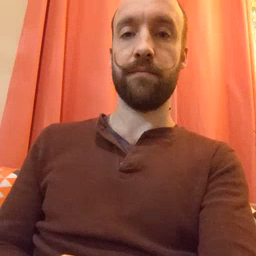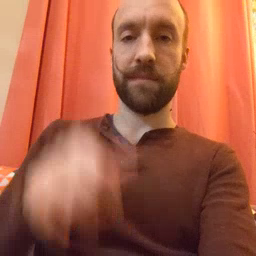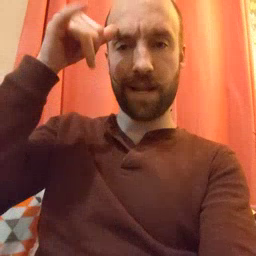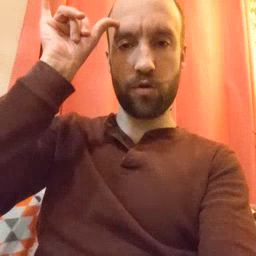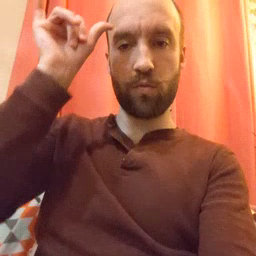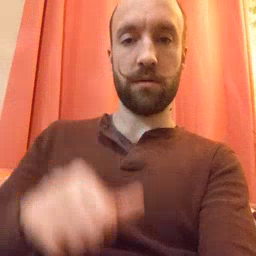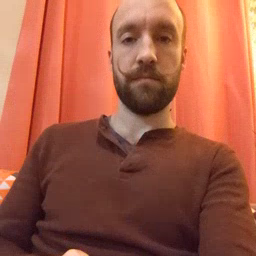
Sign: cow